Field crop: tomato
Growth stage: 2
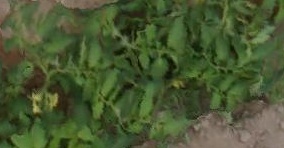
Species: tomato